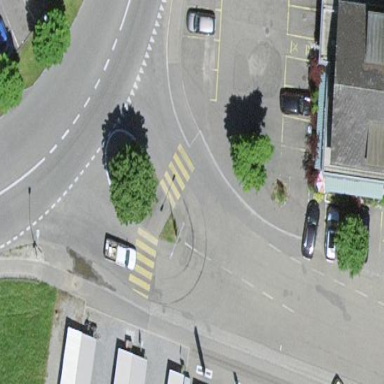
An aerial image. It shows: Parking area.